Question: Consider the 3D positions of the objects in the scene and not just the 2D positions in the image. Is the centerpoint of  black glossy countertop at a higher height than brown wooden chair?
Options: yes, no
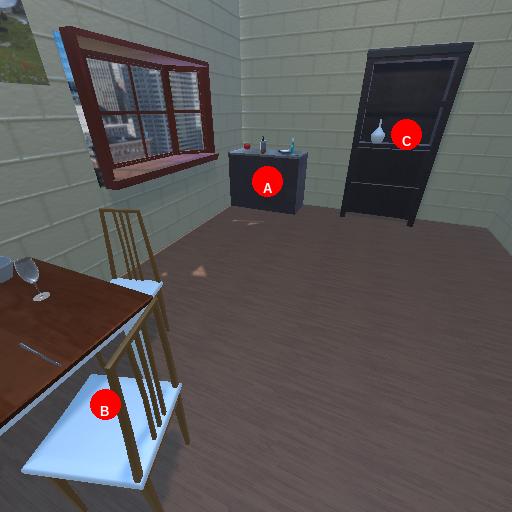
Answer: yes